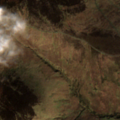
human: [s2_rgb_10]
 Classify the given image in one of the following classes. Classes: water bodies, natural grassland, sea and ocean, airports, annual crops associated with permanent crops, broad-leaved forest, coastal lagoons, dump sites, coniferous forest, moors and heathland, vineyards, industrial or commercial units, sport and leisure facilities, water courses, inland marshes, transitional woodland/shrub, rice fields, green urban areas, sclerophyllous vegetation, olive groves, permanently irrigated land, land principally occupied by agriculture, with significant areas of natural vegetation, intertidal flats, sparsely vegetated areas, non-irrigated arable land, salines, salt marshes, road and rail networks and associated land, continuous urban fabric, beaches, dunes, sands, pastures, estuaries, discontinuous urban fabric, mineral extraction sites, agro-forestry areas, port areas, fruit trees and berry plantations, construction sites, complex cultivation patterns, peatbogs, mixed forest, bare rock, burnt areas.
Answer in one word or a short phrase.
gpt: moors and heathland, peatbogs